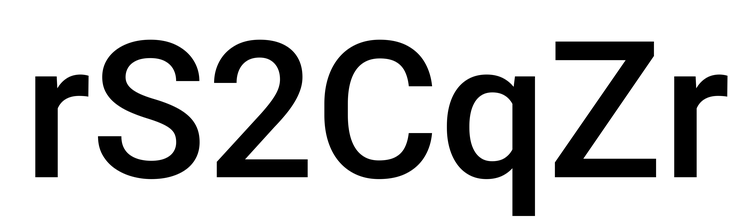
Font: Roboto_Medium